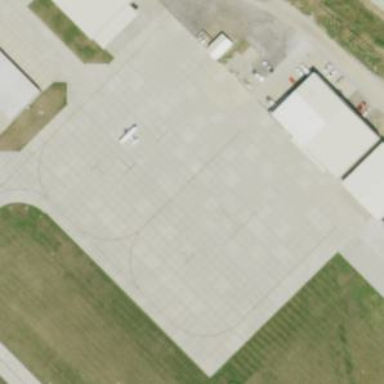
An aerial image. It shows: Apron at the airport.